Question: this is the heatmap of the question. Each task can only be assigned to one person, and each person can only be assigned one task. How to allocate to maximize total profit? (all profits are multiples of ten), and output the maximum profit.
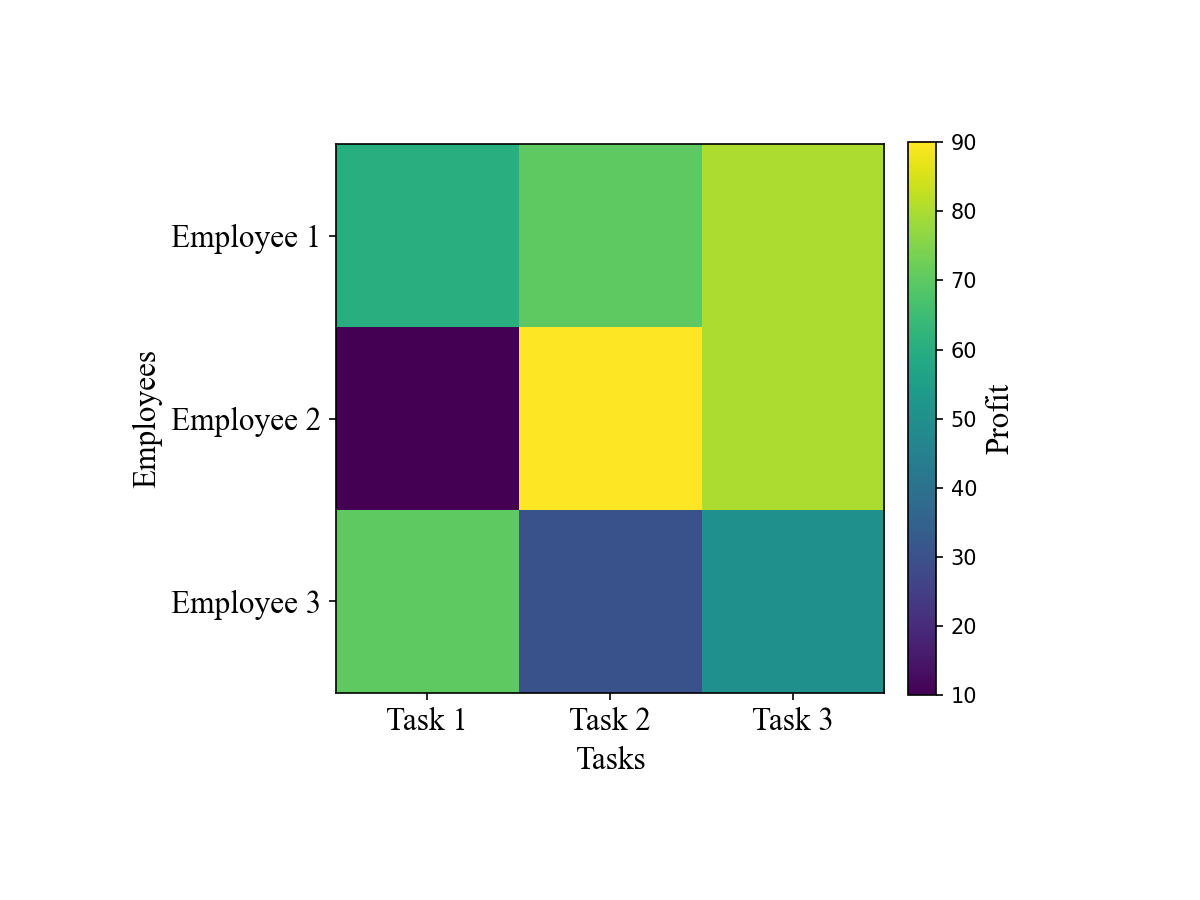
Answer: 240